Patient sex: F
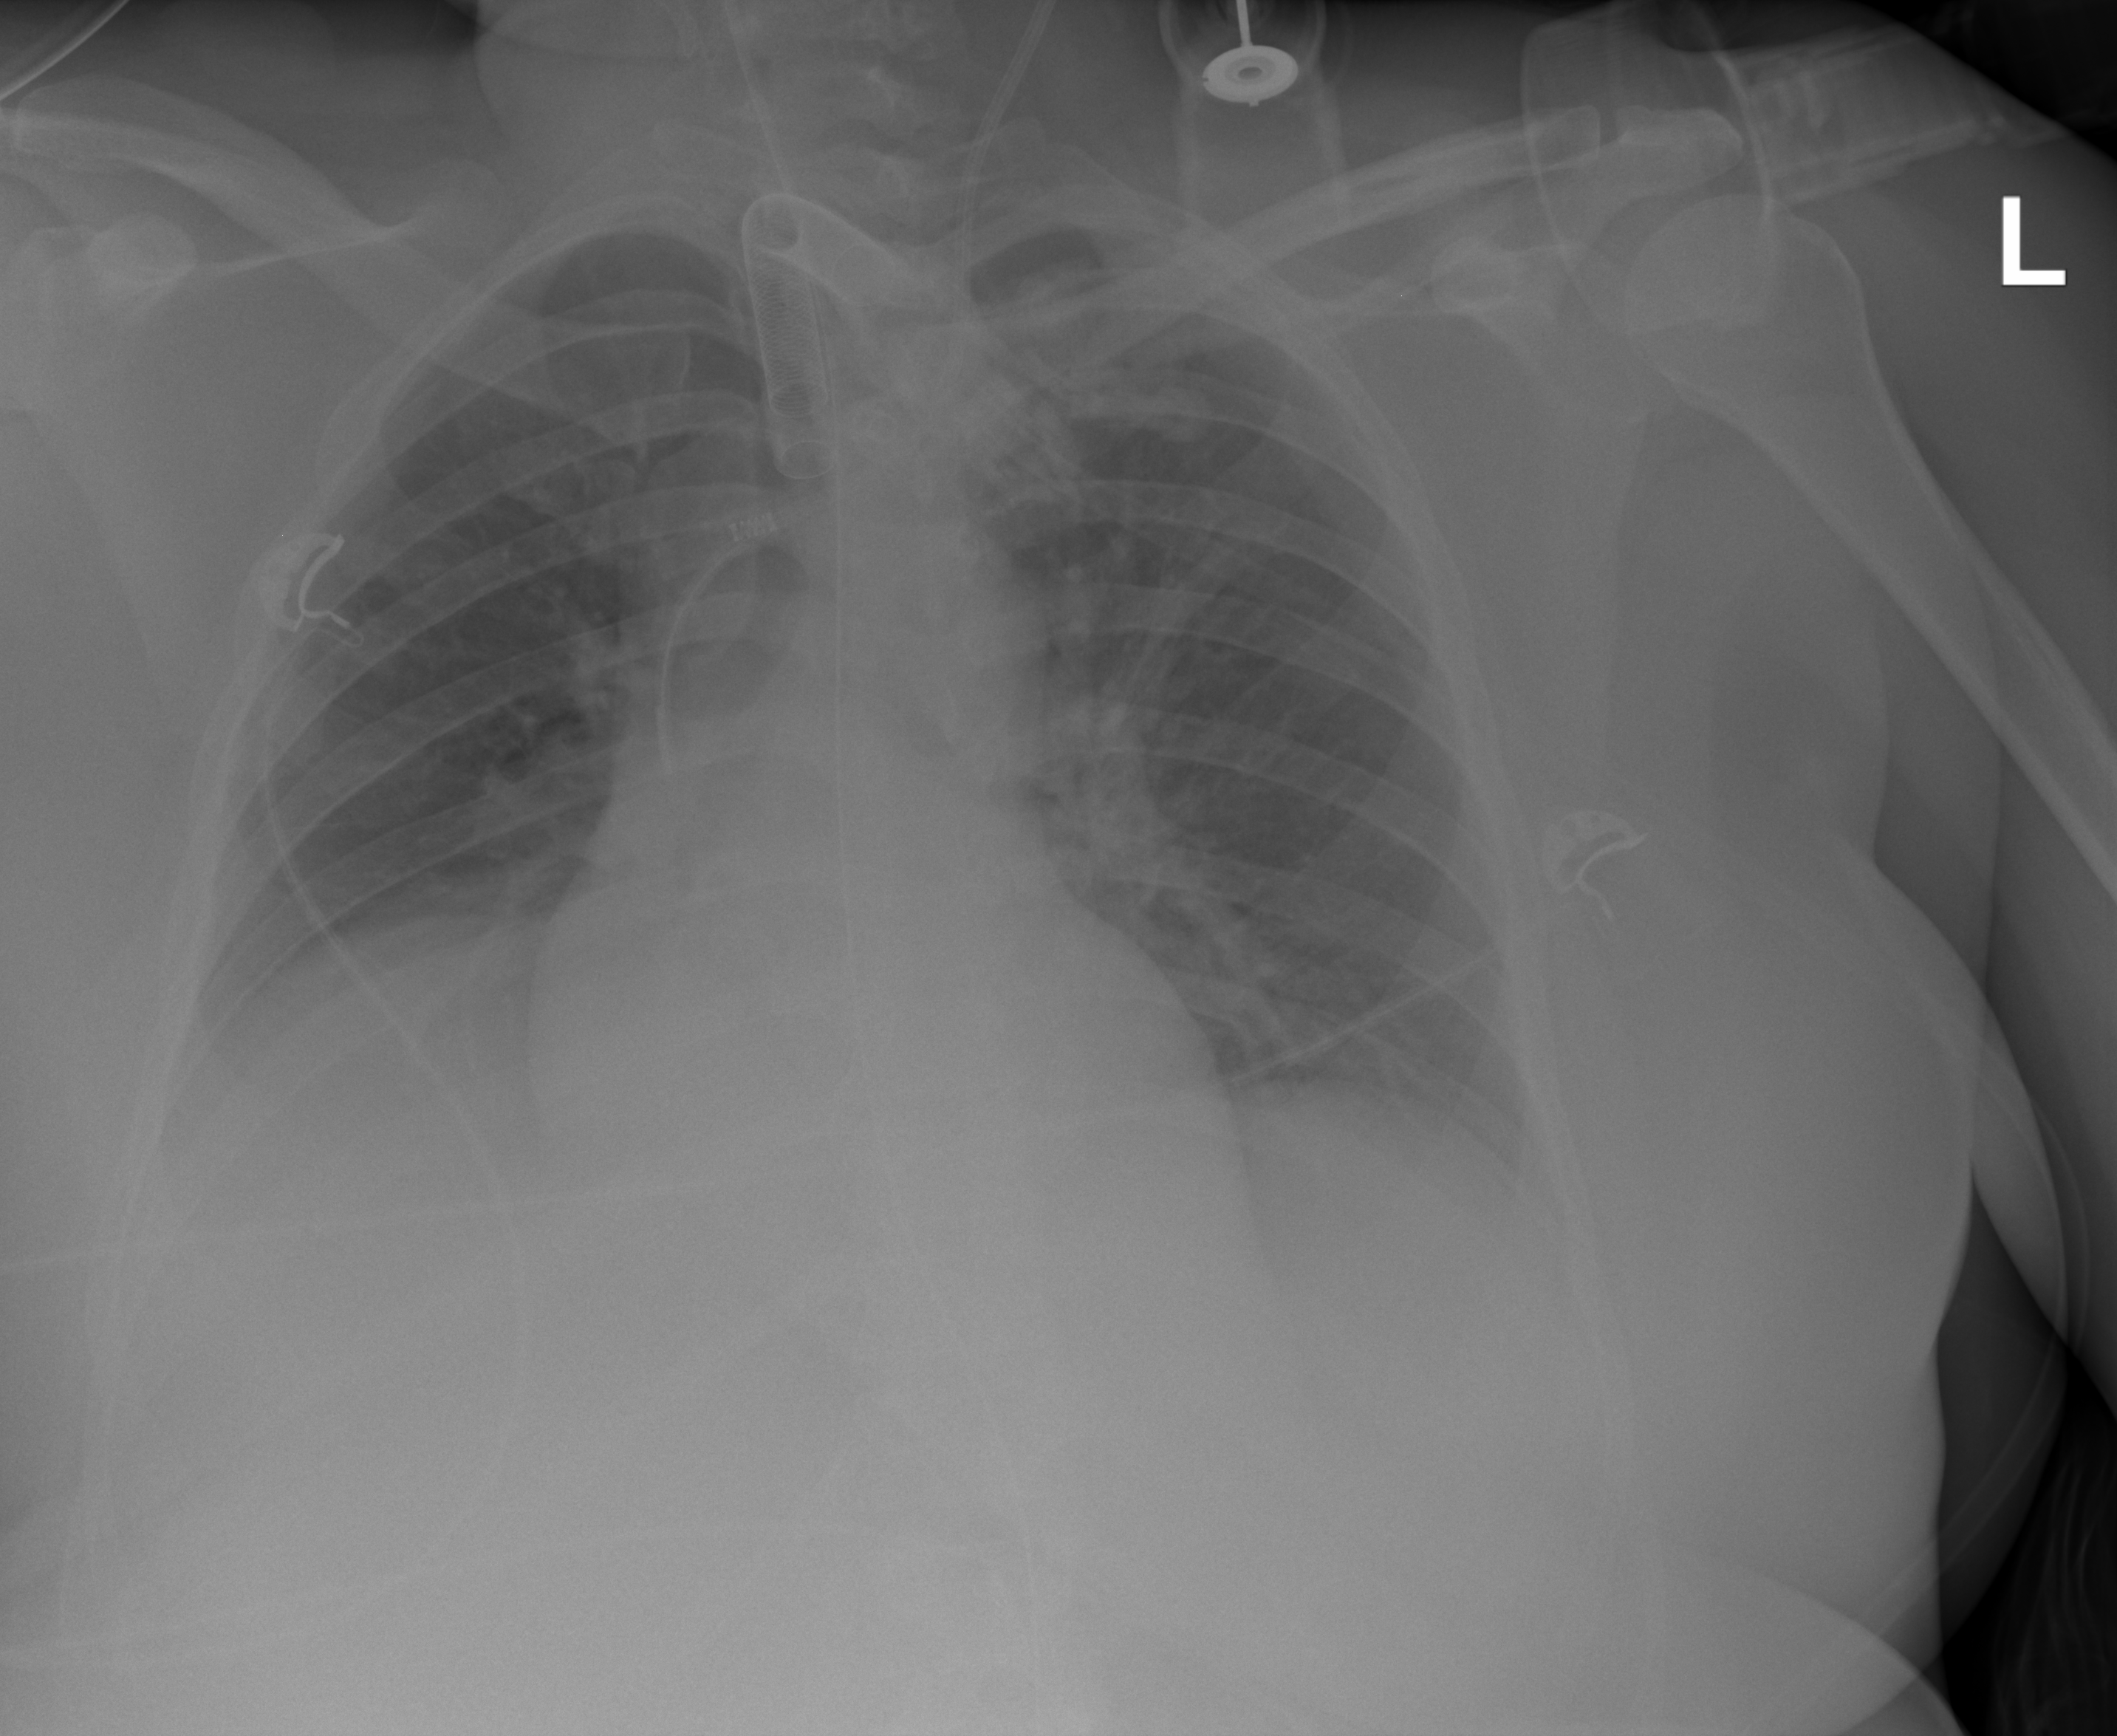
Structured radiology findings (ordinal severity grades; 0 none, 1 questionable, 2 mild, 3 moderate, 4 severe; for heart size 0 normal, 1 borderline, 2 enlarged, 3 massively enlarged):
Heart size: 0
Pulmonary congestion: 1
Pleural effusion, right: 2
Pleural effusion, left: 2
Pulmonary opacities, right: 0
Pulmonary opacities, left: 0
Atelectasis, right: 2
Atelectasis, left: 2